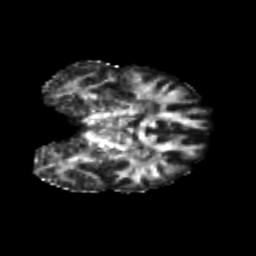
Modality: FA
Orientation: coronal
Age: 24
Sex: female
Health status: healthy
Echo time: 0.074 s